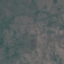
Label: HerbaceousVegetation